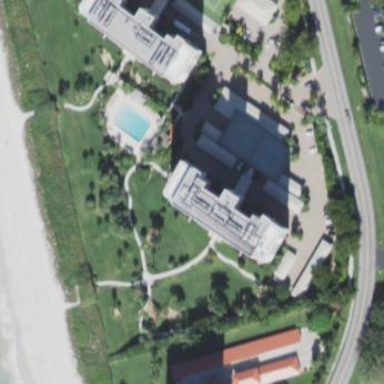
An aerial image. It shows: Hotel building.